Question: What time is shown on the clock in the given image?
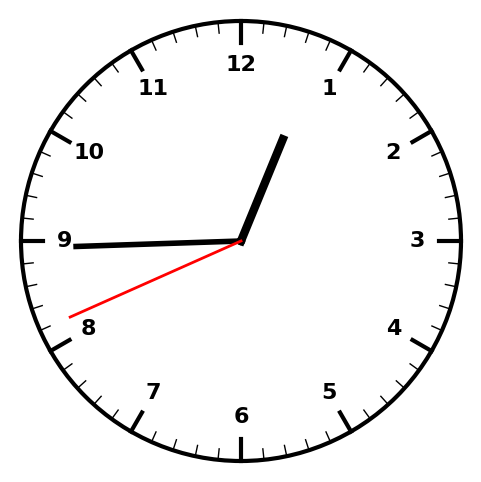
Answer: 12:44:41